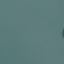
Land use / land cover class: SeaLake